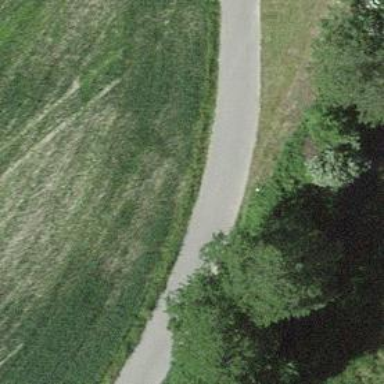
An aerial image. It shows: Unclassified road passing through agricultural land.